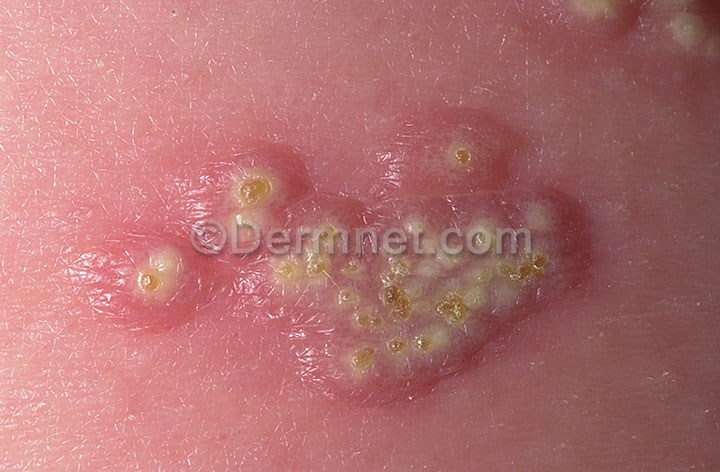
Disease: Warts Molluscum and other Viral Infections